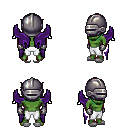
a pixel art fantasy rpg character, male body template, orc, green skin, purple wings, white pants, raven bangs hairstyle, metal helm, metal gloves, white slippers, four views (front, back, left, right), 2x2 character sprite sheet, small pixel art, hard edges, no anti-aliasing